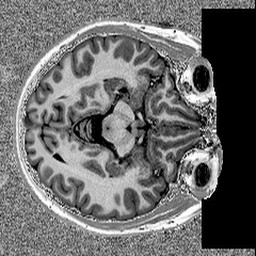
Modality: MP2RAGE
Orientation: axial
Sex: male